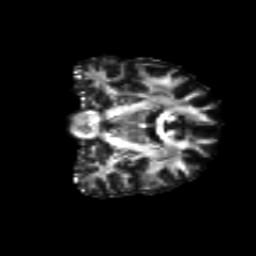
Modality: FA
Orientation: coronal
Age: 47
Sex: male
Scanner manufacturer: siemens
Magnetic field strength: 3 T
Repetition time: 8.6 s
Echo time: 0.095 s